Question: In the Java Conceptual Diagram, why (the first blue box) isn't in the JRE part?
As I understand the diagram:
JDK = Java Language + Tools & Tool APIs (, javac, etc) + JRE
But it's like only comes with the JDK and not with the JRE.
So could we put this in the JRE part?
<URL>

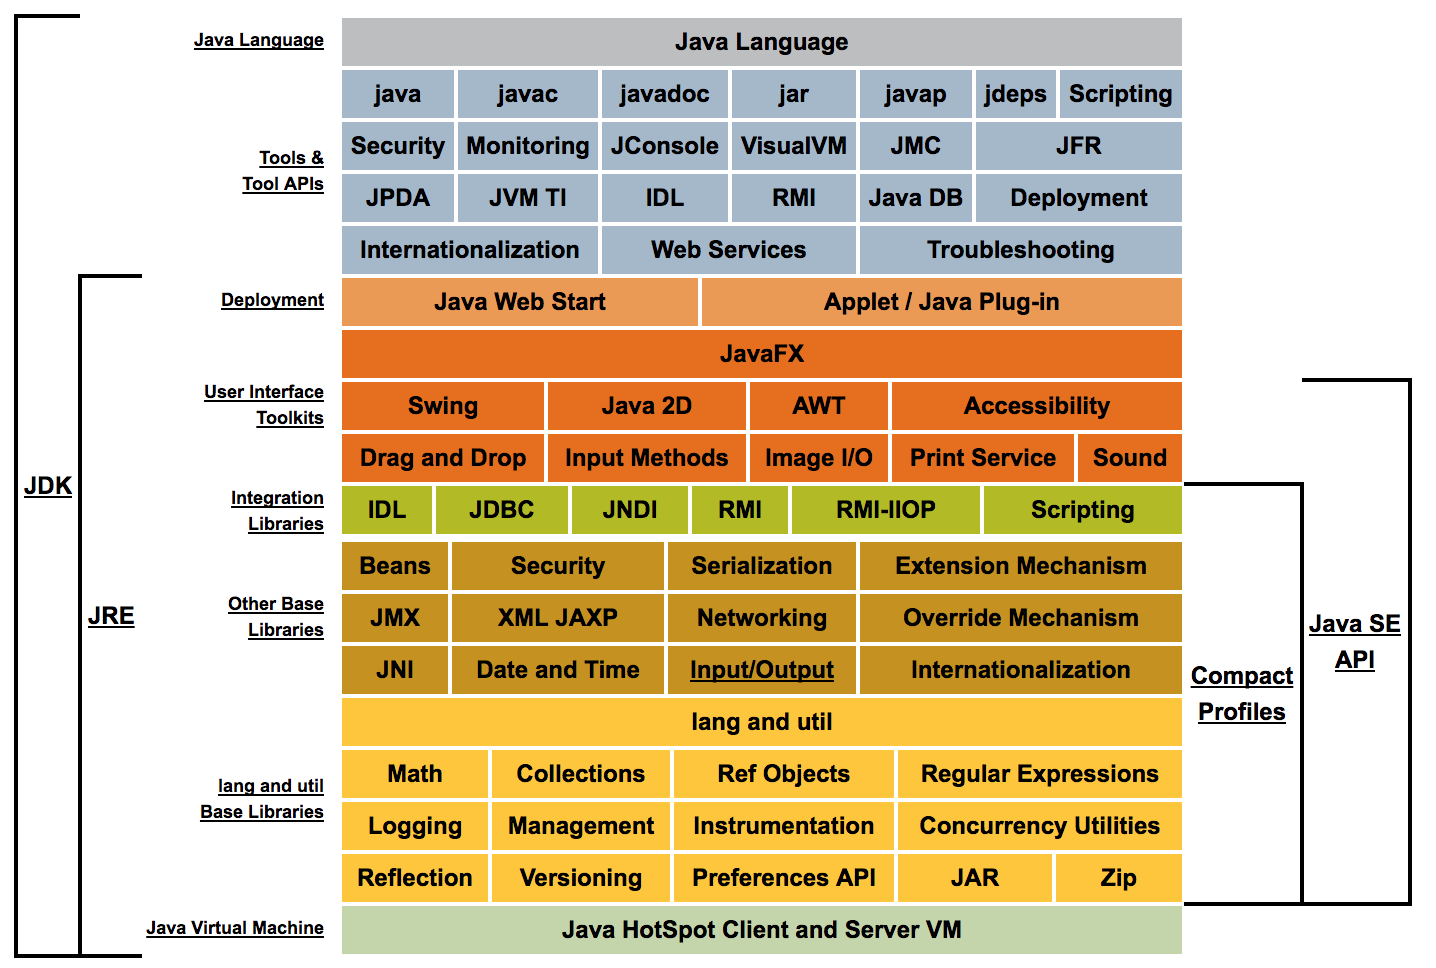
Answer: It's a good point. The 'java' executable comes under "Deployment". If you click on the Deployment link, you get <URL> which includes the following sentence:
> Users can start the application from the command line using the Java launcher, or by double-clicking the JAR file for the application.
The Java Launcher is the 'java' executable you are referring to. So 'java' is referred to indirectly under the JRE umbrella. The diagram really should have had three columns on the line that includes "Java Web Start" and "Applet/Java Plugin". It should also have a box on that line labelled "Java Application Launcher". (Also, the "Applet/Java Plugin" should be marked as deprecated.)